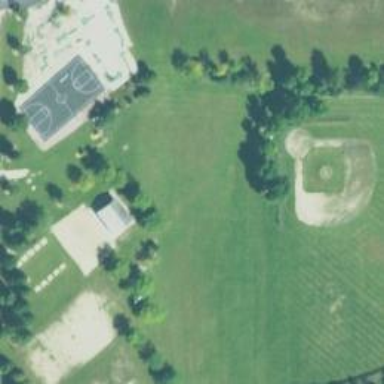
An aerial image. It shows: Disc golf course designed for leisure and sport.